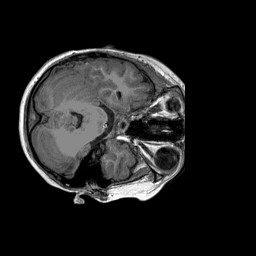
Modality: T1w
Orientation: coronal
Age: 11
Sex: male
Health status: ill